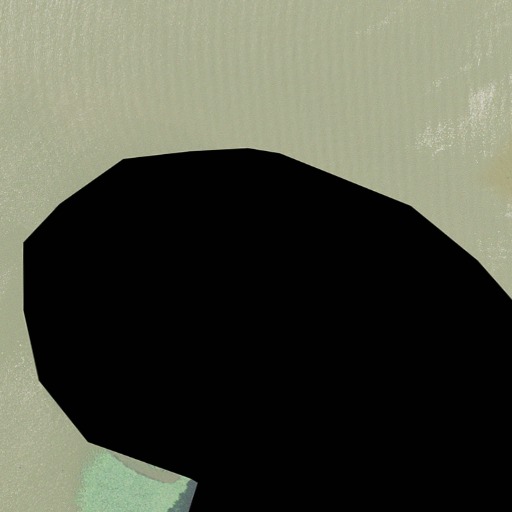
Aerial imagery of cape in Maryland named Plum Point containing open water, herbaceous wetlands, open development, low intensity development, deciduous forest, grassland, medium intensity development, and barren land